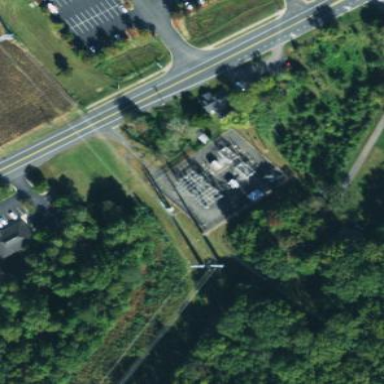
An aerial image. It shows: Substation surrounded by chain link fence.